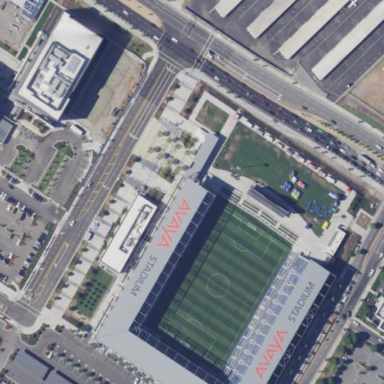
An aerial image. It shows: Outdoor seating stadium for soccer matches.